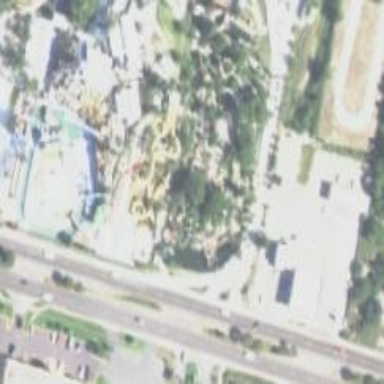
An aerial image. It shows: Water slide attraction.